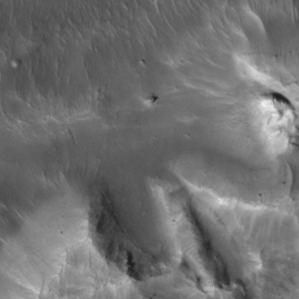
Label: non_frost